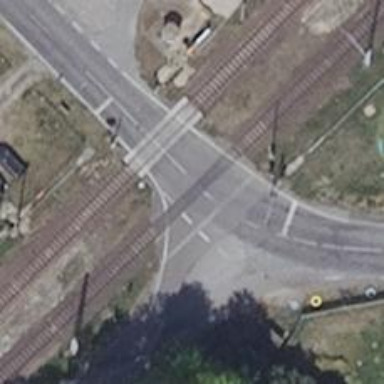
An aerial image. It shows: Railway level crossing.